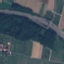
Land use / land cover: Highway